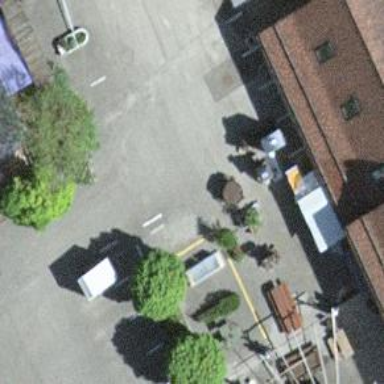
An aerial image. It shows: Parking area with surface.